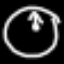
Label: clock